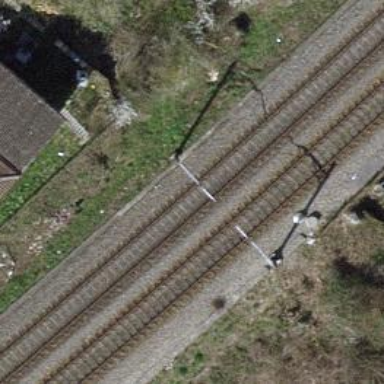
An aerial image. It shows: Railway with electrified contact lines.